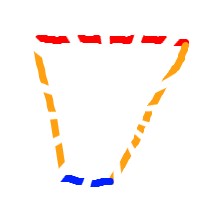
Shape: trapezoid